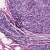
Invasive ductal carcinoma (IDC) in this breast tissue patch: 0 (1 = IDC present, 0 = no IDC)